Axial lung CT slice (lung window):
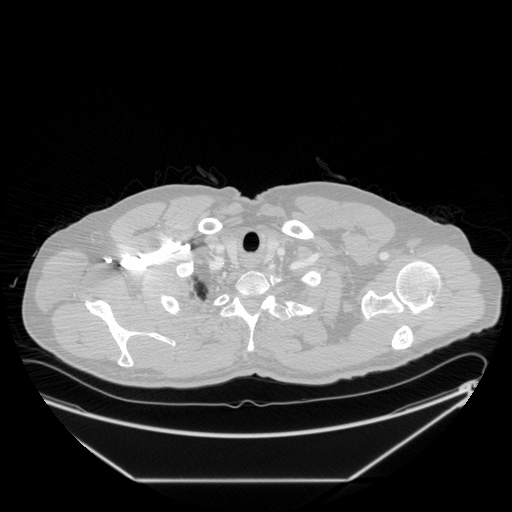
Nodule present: no